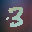
Label: 3